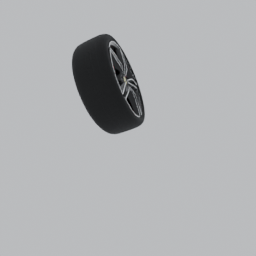
Label: mechanical